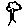
Label: tree